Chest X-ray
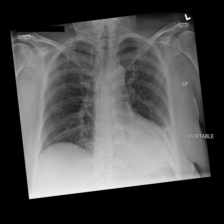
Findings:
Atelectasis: negative
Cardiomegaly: negative
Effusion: positive
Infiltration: negative
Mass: negative
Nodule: negative
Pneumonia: negative
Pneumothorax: negative
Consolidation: negative
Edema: negative
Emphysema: negative
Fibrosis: negative
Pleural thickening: negative
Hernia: negative